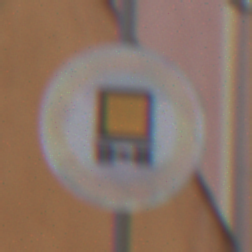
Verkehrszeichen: VerbotKennzeichnungspflichtigeKraftfahrzeugeGefaehrlicheGueter
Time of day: Midday
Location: Outdoor (Urban)
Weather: Overcast
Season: NotSpecified
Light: Natural